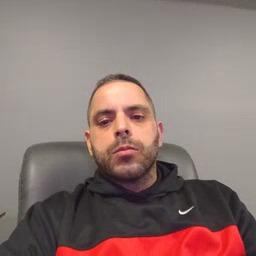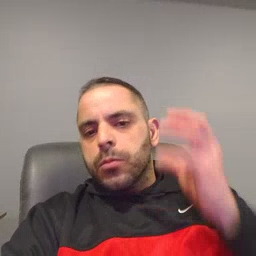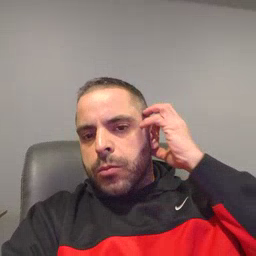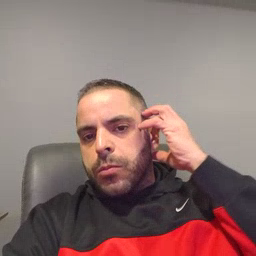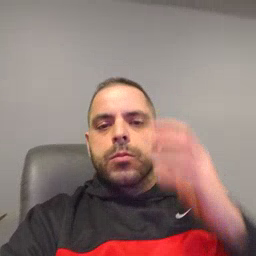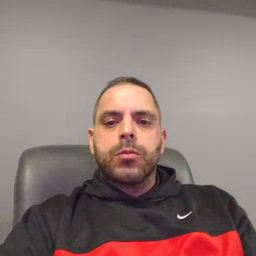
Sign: radio